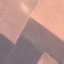
Label: AnnualCrop